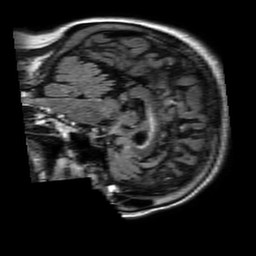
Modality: FLAIR
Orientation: sagittal
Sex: female
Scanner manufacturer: philips
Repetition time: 11 s
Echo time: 0.125 s